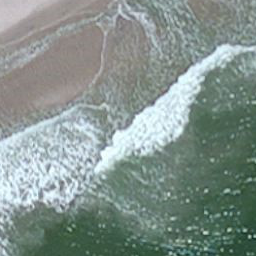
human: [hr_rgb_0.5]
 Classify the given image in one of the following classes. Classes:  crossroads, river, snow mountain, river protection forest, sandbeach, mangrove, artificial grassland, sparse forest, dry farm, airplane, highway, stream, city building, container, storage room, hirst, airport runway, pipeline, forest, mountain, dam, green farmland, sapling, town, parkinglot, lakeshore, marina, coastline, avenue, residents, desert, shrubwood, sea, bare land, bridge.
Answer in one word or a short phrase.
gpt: coastline